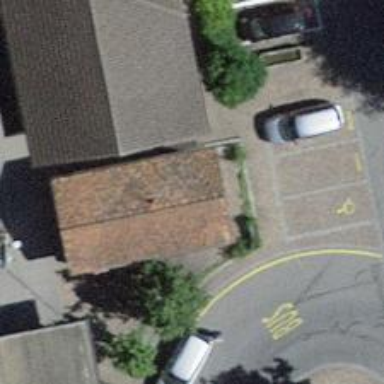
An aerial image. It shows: Toilets are available here.